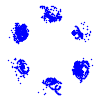
Particle: proton